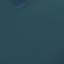
Land use / land cover: SeaLake